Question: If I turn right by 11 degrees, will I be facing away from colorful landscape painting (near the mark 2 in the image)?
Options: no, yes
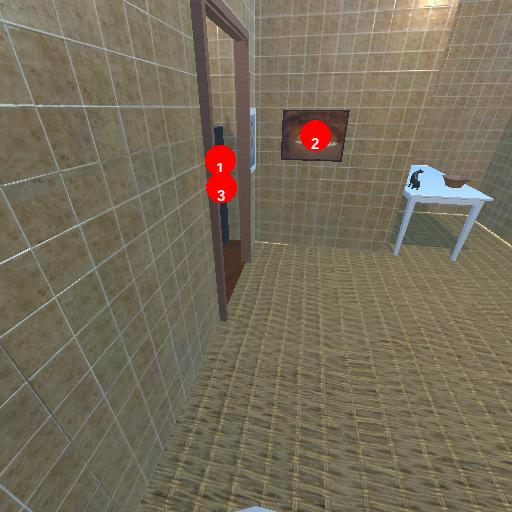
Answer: no